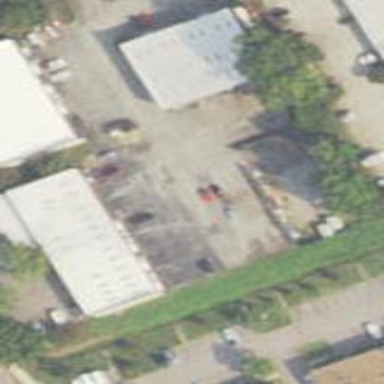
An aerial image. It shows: Commercial building.